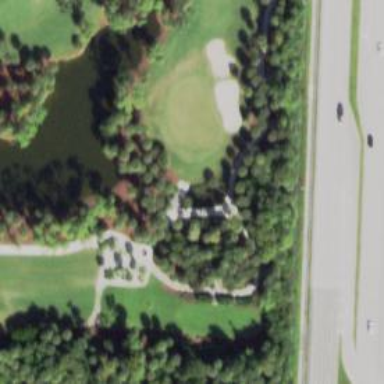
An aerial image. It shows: Service road designated as golf cart path.